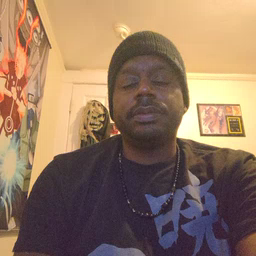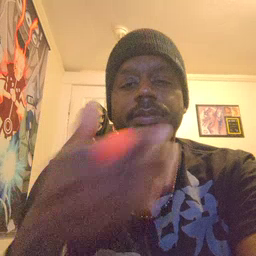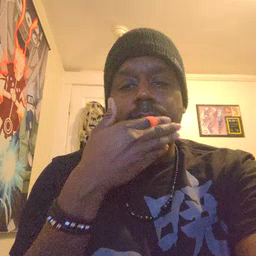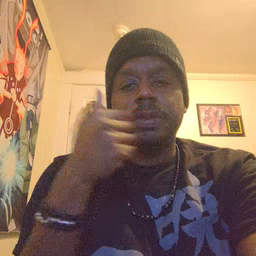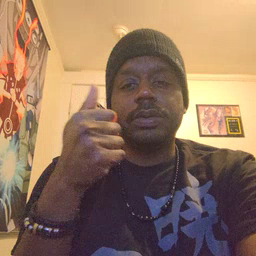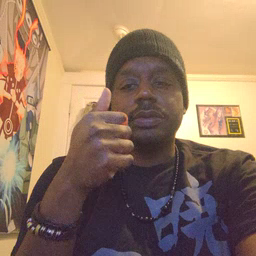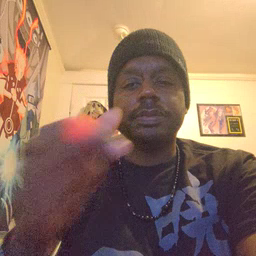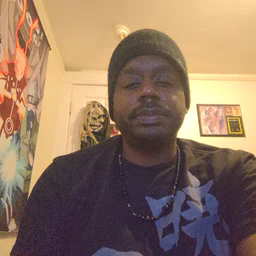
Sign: better